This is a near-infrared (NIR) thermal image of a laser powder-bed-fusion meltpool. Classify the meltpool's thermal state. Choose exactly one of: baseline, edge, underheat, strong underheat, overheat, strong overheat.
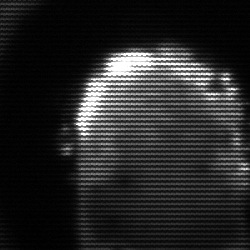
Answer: baseline